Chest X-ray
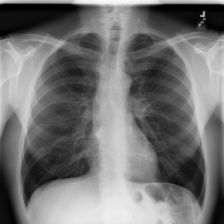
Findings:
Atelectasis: negative
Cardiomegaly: negative
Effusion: negative
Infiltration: negative
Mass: negative
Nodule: negative
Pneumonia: negative
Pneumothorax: negative
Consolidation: negative
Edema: negative
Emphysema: negative
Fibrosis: negative
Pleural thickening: negative
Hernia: negative